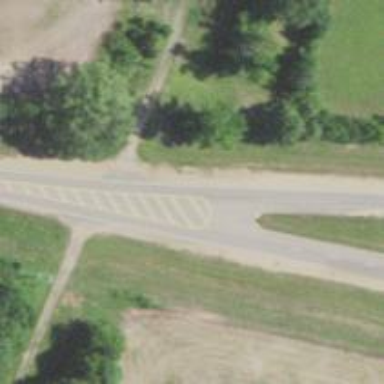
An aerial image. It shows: Dual carriageway secondary road with asphalt surface.